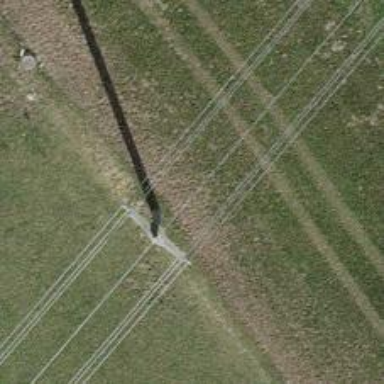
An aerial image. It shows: Power pole.